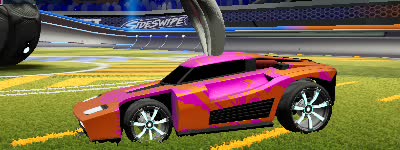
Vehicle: breakout